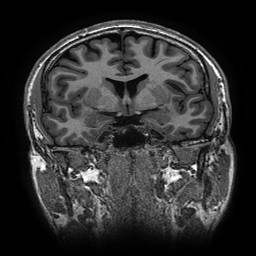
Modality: T1w
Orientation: sagittal
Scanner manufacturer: ge
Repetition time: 7.6 s
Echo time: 0.003 s